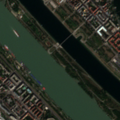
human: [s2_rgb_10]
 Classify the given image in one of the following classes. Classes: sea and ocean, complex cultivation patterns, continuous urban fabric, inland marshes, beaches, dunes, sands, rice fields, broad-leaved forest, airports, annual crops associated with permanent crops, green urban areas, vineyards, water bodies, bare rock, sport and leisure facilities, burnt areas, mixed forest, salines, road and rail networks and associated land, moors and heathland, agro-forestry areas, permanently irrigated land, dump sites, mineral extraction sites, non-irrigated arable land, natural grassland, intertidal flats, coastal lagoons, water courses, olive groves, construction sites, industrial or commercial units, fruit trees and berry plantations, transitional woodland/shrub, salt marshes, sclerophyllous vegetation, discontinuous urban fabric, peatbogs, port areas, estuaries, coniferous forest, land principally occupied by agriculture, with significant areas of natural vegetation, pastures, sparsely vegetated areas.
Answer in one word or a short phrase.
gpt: discontinuous urban fabric, industrial or commercial units, green urban areas, water courses, water bodies